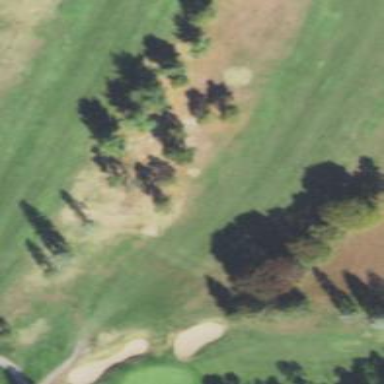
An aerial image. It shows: Rough grass surface in golf course setting.